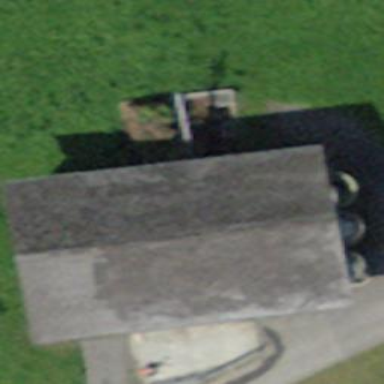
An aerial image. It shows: Barn.